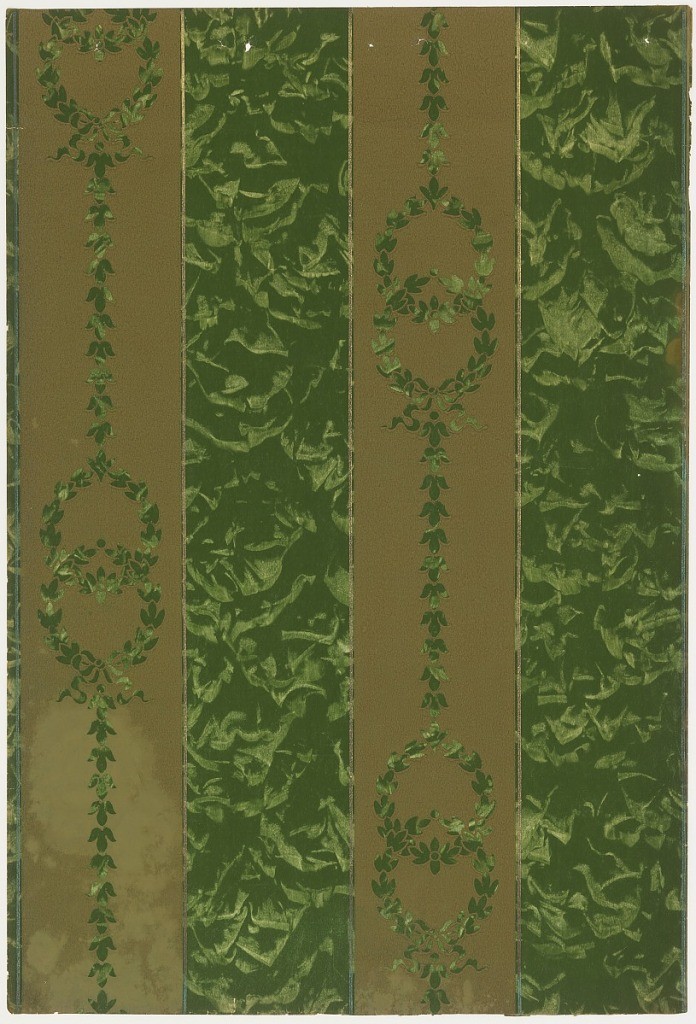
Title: Sidewall - sample
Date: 1907–08
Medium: Machine-printed on paper
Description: Faux crushed velvet ribbons in 4 3/4 inch vertical stripes alternating with 4 1/2 inch stripes edged in fine metallic line, containing double laurel wreaths connecting to second pair of wreaths suspended on laurel leaf chain. Printed in emerald green, khaki and copper gilt.